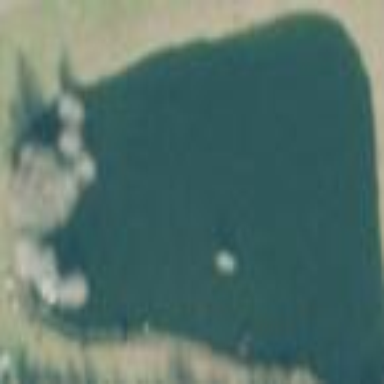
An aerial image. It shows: Pond surrounded by natural water.